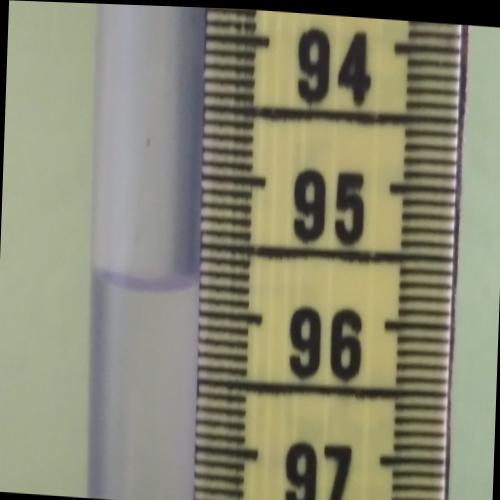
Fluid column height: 95.8 cm